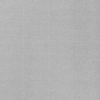
Label: dusty